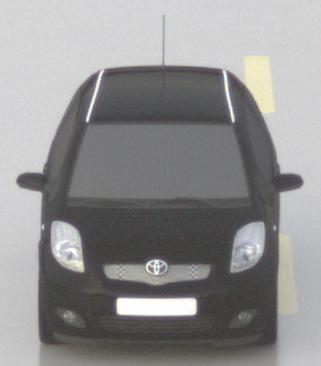
Make: Toyota
Model: Yaris 1.0
Detailed model: Yaris (XP13)
Model produced from: 2011/10
Model produced until: 2014/08
Doors: 3
Color: black
Road condition: wet road
Daytime: sunrise or sunset
Contrast: low contrast